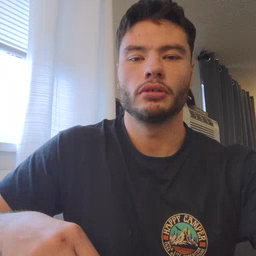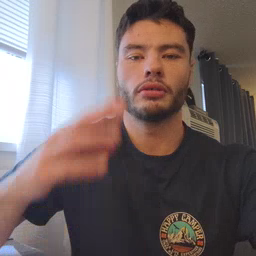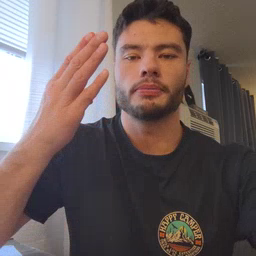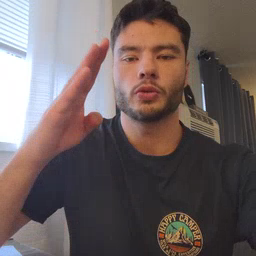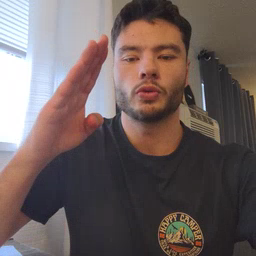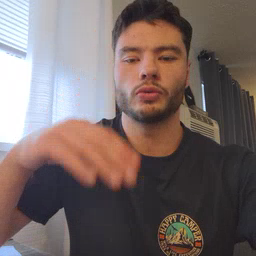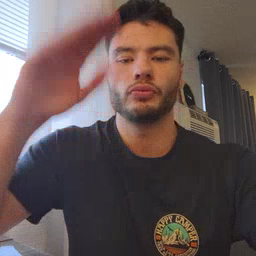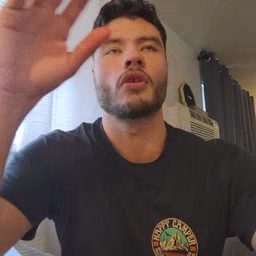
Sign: blue